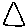
Label: triangle